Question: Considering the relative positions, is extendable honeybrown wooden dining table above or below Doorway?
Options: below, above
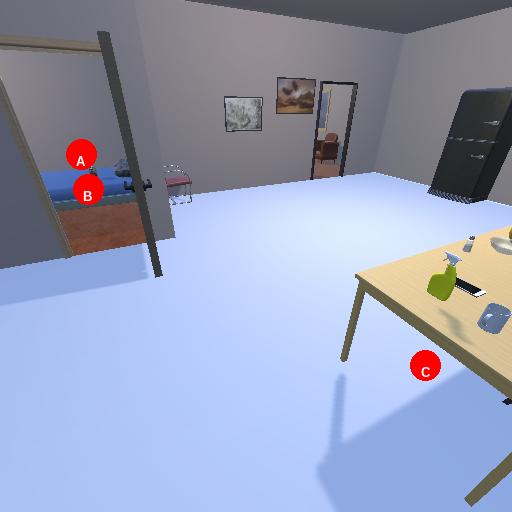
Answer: below